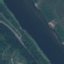
Land use / land cover class: River